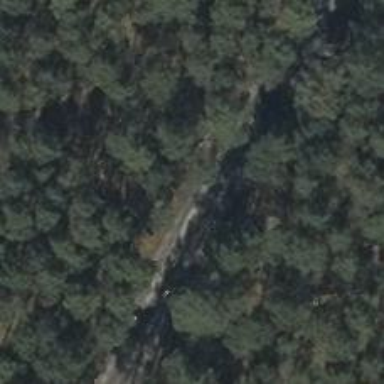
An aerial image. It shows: Sandy track road with grade 2 tracktype.